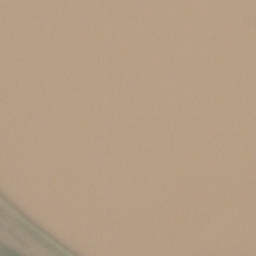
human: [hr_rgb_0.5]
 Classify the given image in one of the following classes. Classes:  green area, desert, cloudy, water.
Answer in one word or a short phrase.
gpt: cloudy